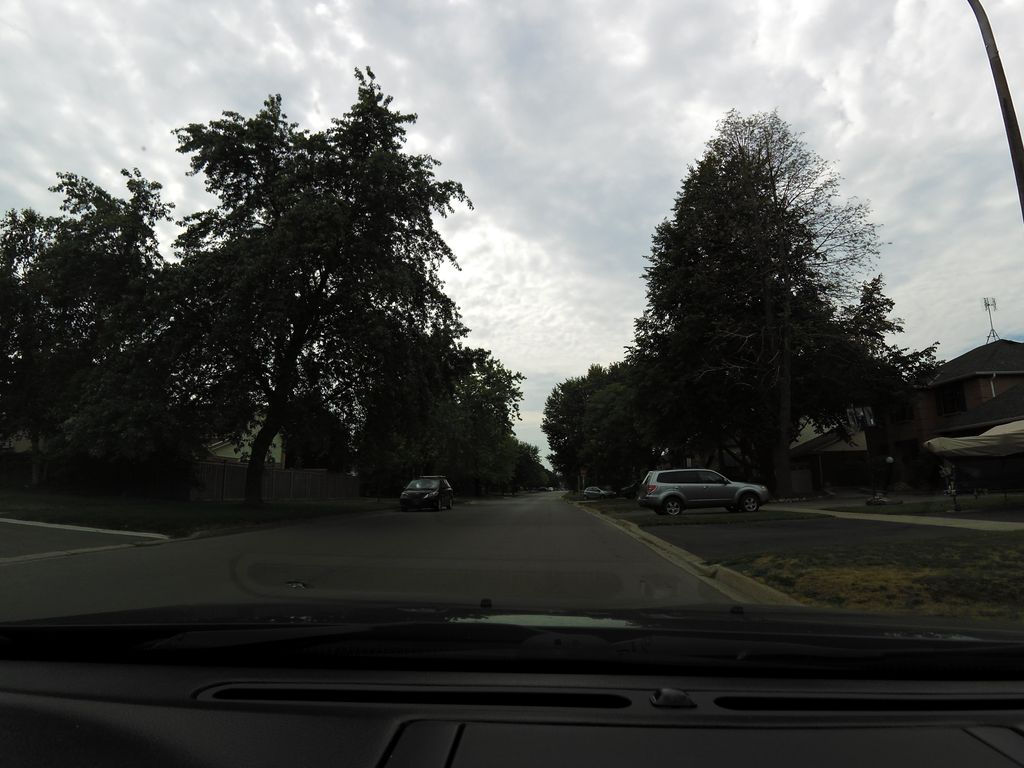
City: hamilton